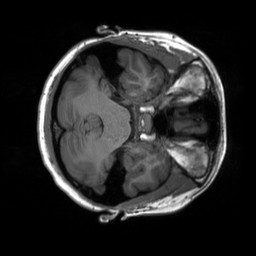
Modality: T1w
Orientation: axial
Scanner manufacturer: siemens
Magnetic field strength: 3 T
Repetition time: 2.3 s
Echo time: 0.00207 s